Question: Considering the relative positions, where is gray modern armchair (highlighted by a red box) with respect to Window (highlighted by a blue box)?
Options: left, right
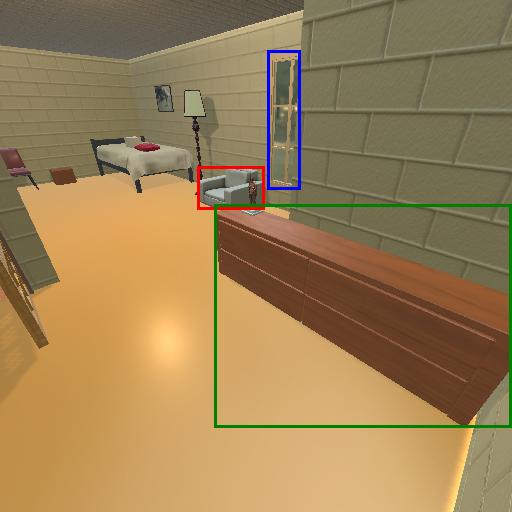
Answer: left